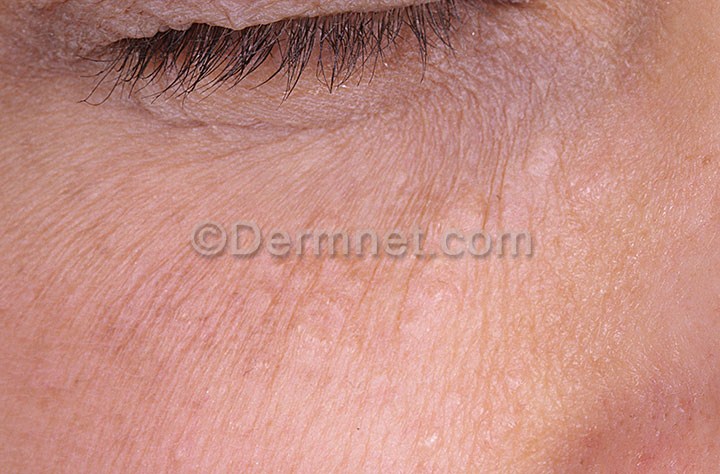
Disease: Seborrheic Keratoses and other Benign Tumors